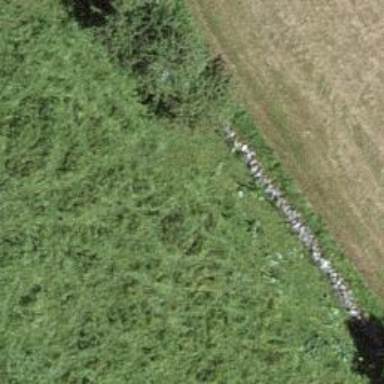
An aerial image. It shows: Wall barrier.